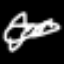
Label: airplane